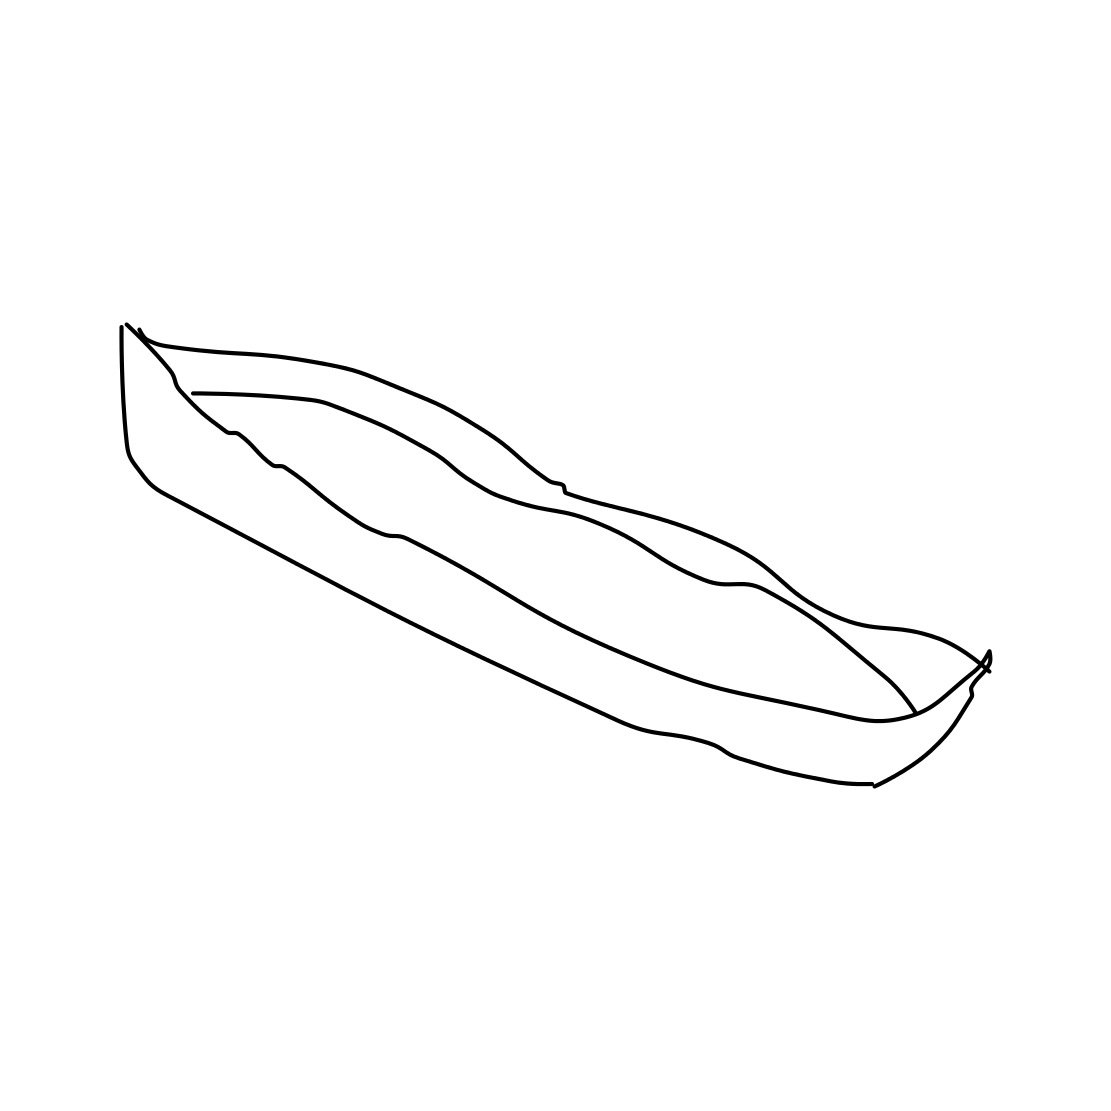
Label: canoe